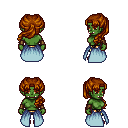
a pixel art fantasy rpg character, female body template, orc, green skin, overskirt, gold greaves, brunette princess hairstyle, cloth bracers, four views (front, back, left, right), 2x2 character sprite sheet, small pixel art, hard edges, no anti-aliasing